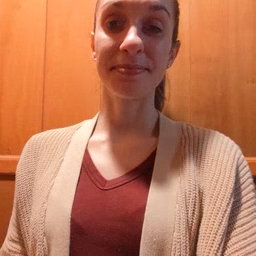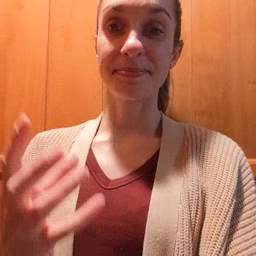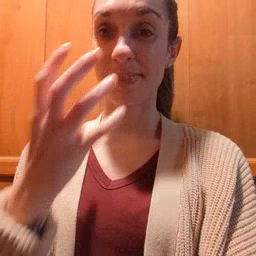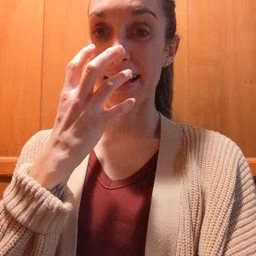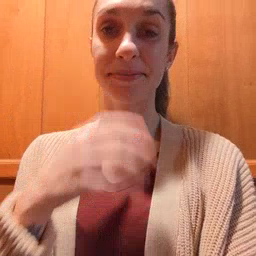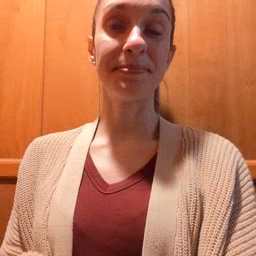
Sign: mad